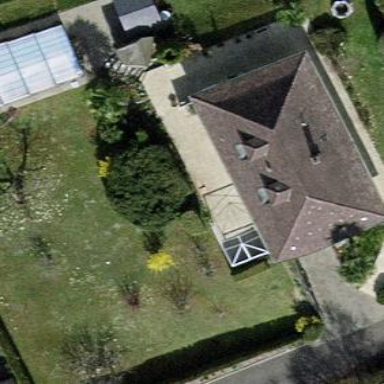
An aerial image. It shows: Garden surrounded by fence.